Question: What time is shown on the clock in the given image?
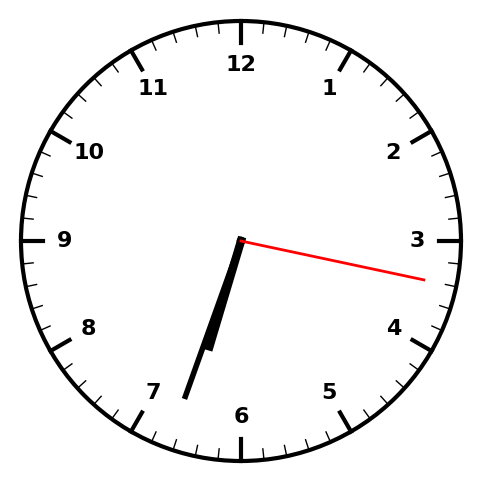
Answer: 06:33:17